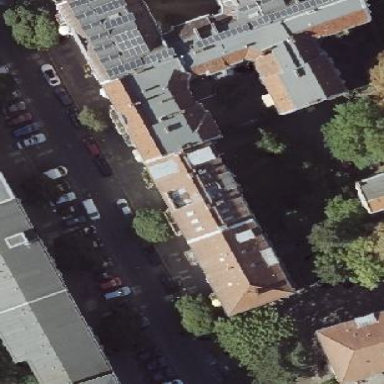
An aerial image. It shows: Gabled roof apartments building with color of #BEA98A.